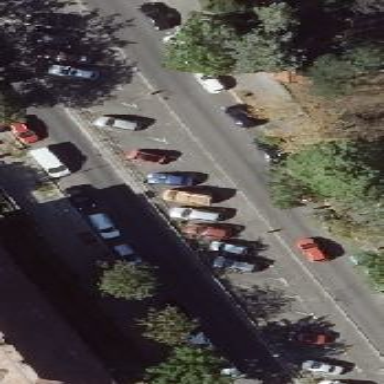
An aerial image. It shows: Diagonal street-side parking area.